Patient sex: M
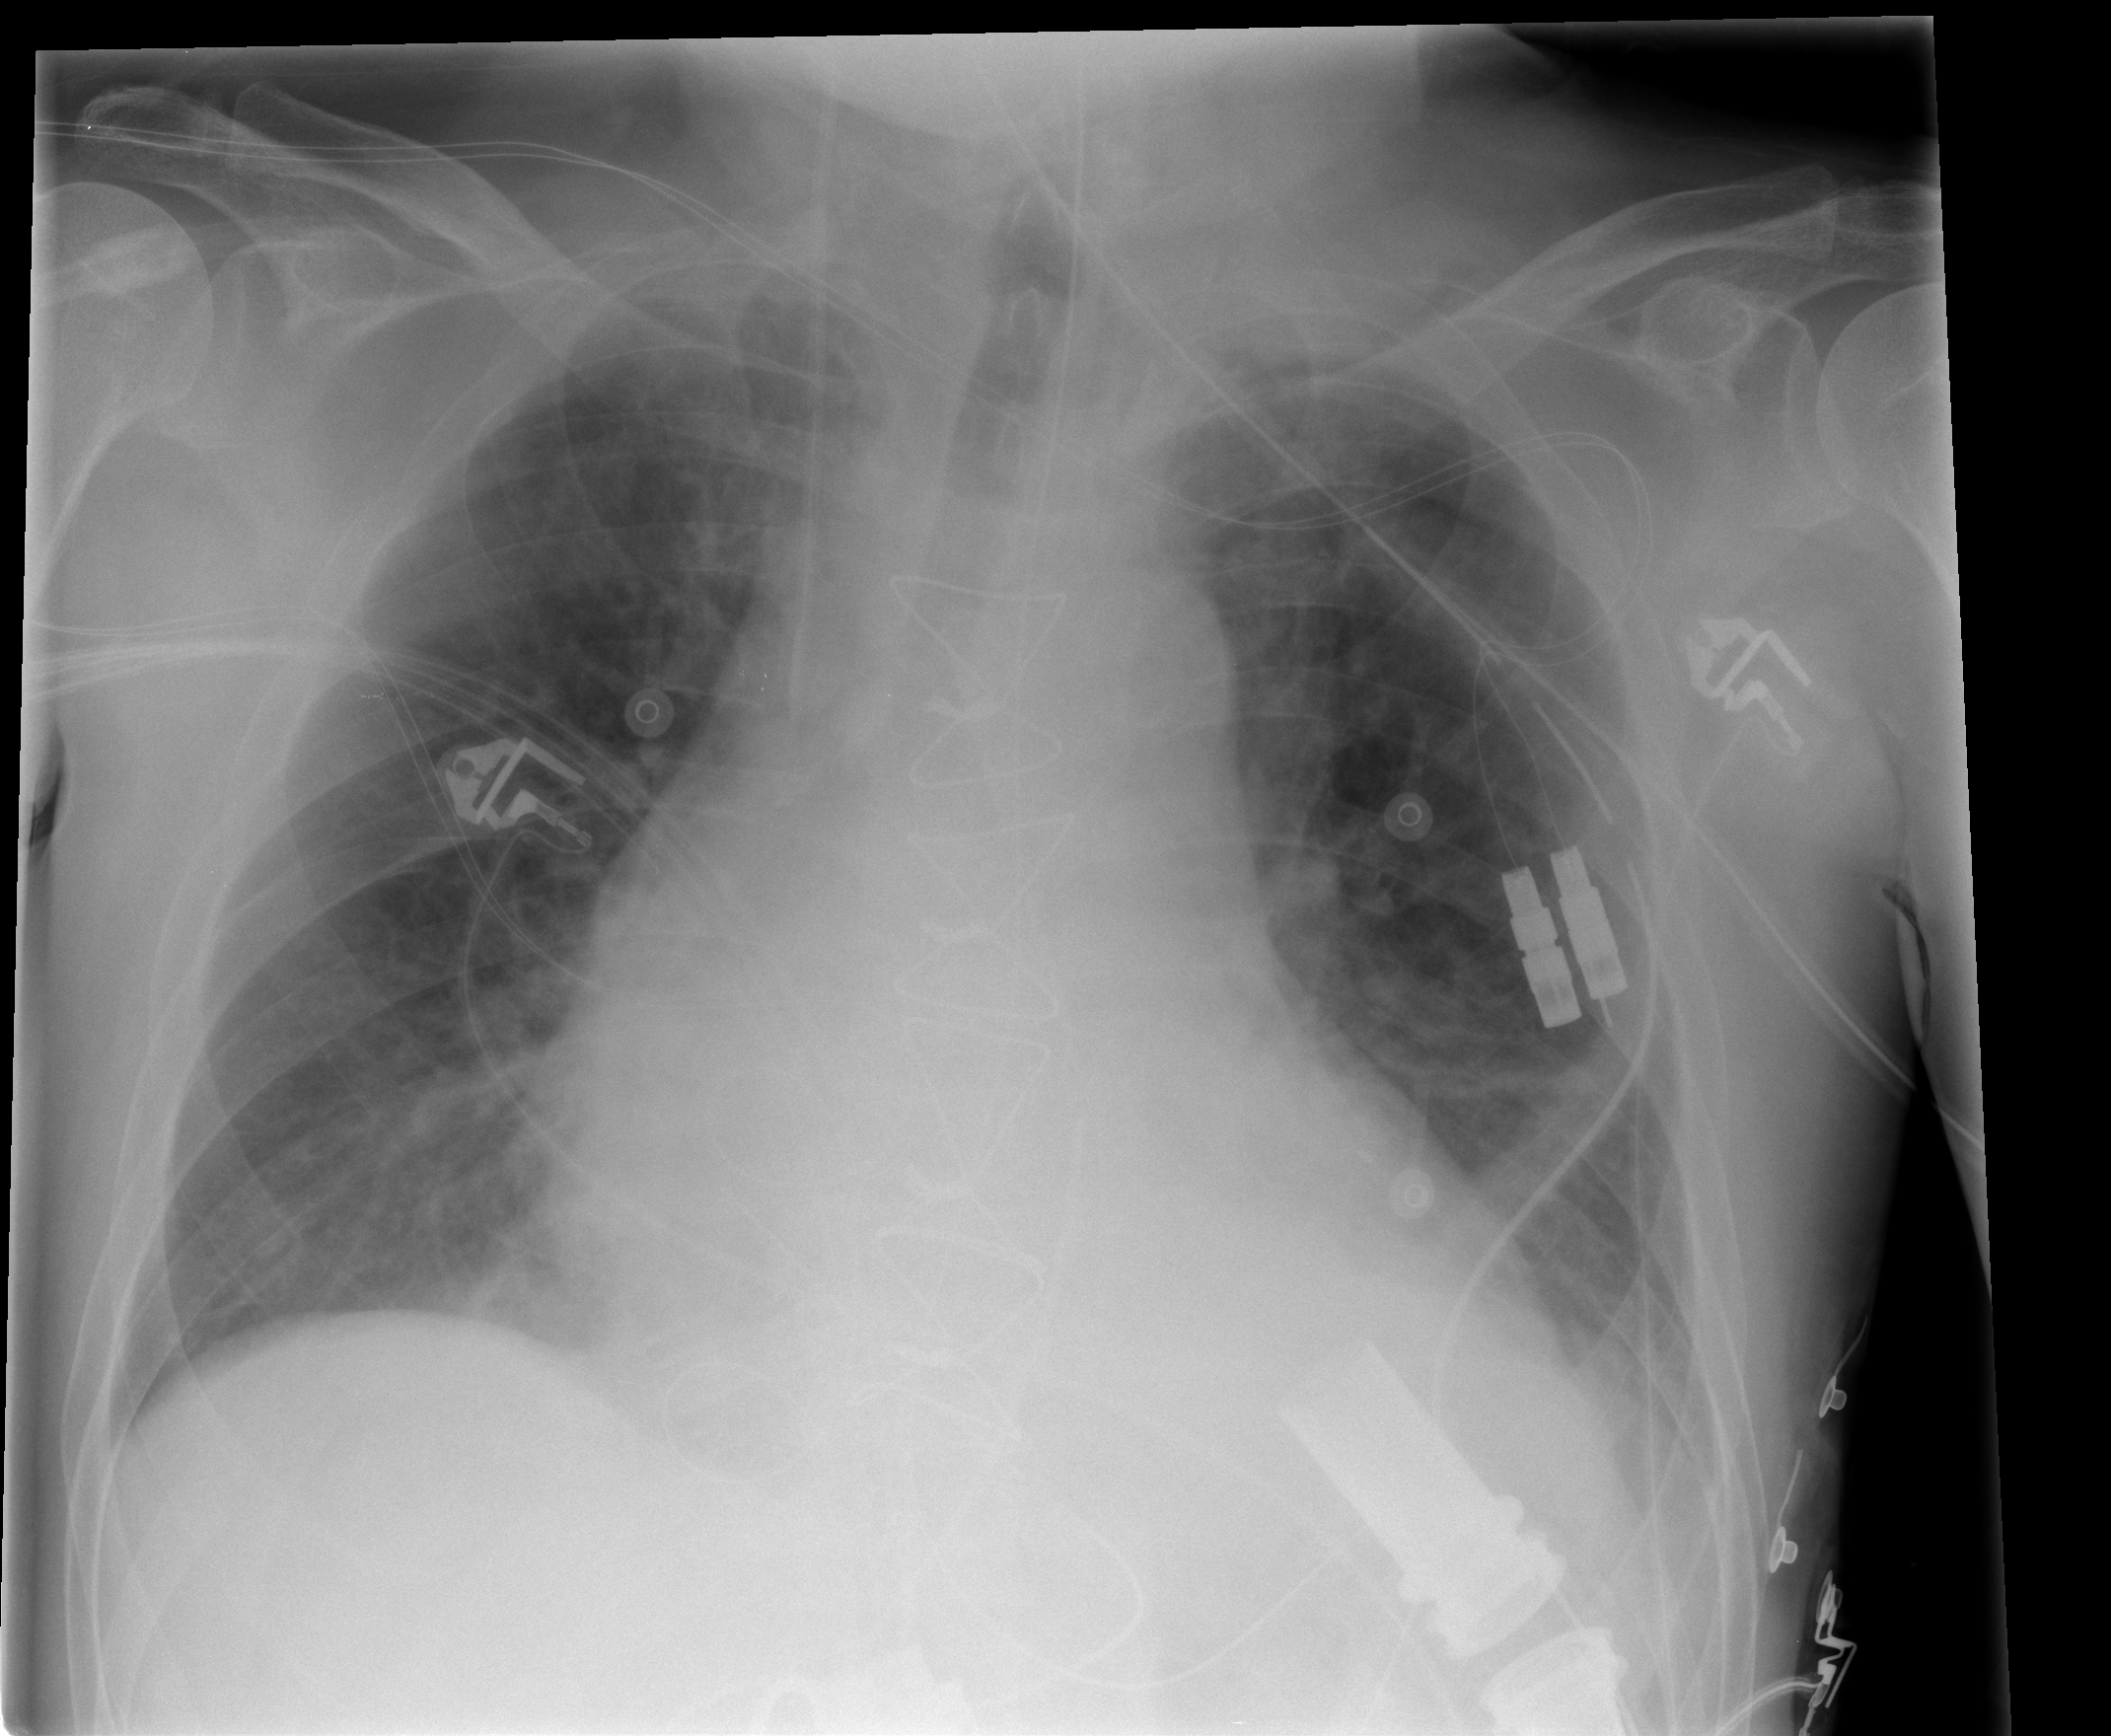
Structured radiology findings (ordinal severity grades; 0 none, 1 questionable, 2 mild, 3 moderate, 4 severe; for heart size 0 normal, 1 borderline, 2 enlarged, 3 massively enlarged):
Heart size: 2
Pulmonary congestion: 2
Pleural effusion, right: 0
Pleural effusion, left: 1
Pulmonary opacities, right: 0
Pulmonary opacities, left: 0
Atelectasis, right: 2
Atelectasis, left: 1